Aerial crown-view tile of a tropical tree (Barro Colorado Island, Panama), acquired 20240813:
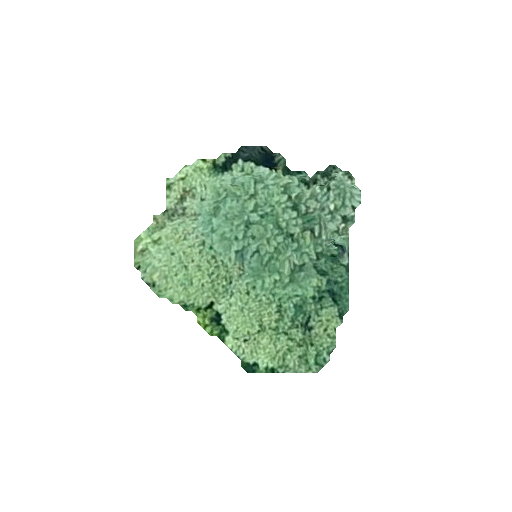
Species: Jacaranda copaia
GBIF accepted scientific name: Jacaranda copaia
Crown area: 54.45 m²